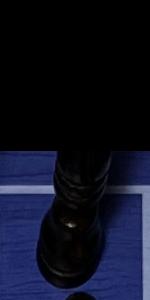
Label: Bishop_Black